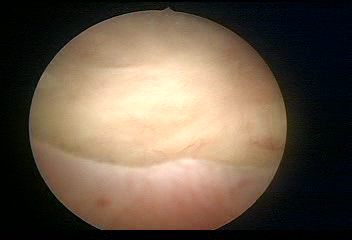
Modality: WLC
Class: Normal mucosa
Bladder cancer association: No